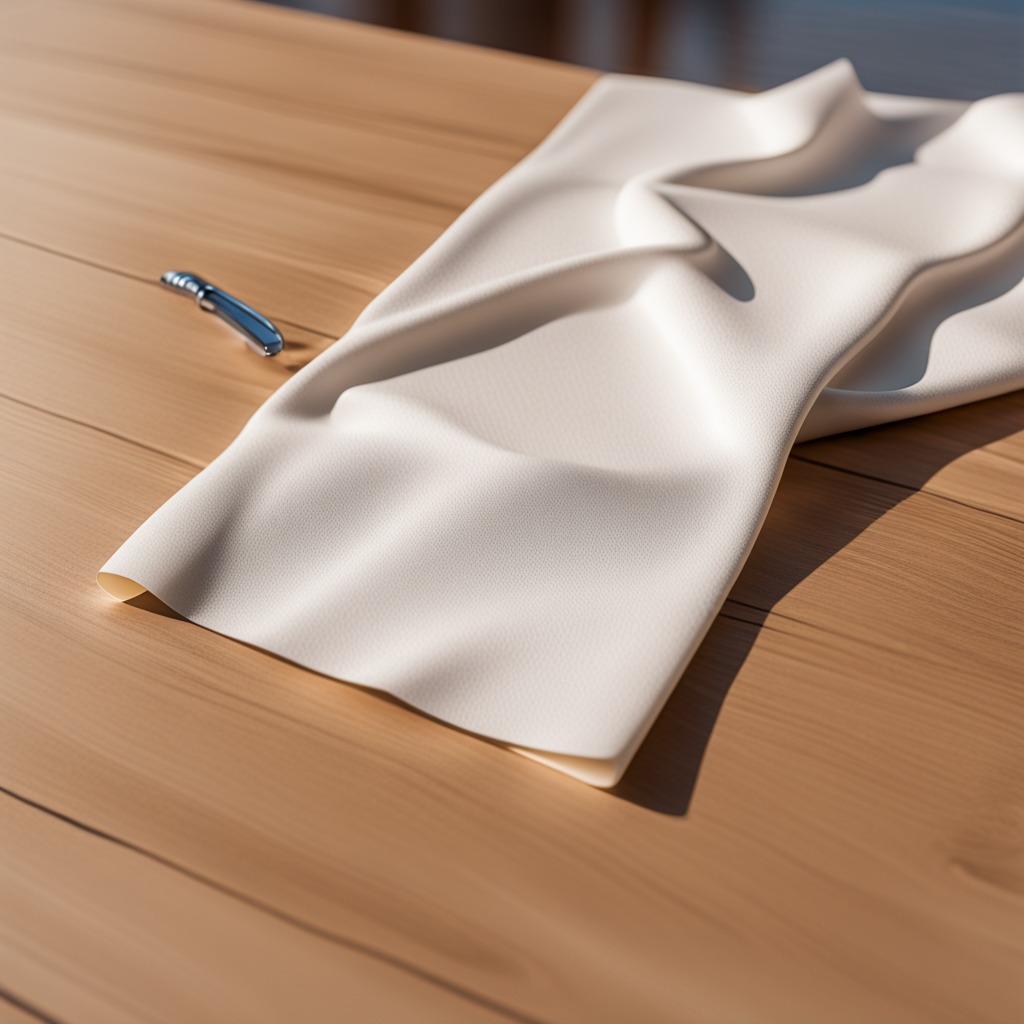
A utility knife lying on a wooden table in an outdoor workshop during daytime bright natural light soft shadows worn but beneath the cloth